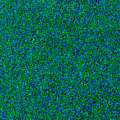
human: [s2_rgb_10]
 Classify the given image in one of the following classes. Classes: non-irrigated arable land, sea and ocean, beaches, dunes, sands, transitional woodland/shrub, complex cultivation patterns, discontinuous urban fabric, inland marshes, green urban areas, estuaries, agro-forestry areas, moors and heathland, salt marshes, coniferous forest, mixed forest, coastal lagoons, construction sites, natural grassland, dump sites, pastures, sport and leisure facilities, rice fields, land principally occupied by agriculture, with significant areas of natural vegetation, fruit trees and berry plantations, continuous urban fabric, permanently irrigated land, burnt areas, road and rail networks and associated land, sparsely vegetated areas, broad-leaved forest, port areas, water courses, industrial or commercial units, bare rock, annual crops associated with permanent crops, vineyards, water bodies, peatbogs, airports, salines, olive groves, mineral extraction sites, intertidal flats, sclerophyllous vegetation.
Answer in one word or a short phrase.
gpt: sea and ocean